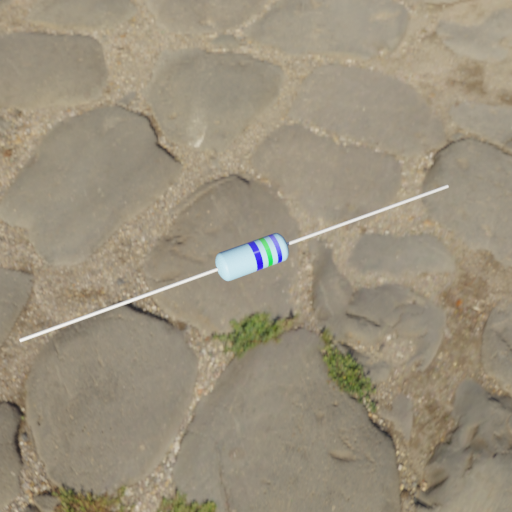
Resistor colour bands (in order): blue, green, blue